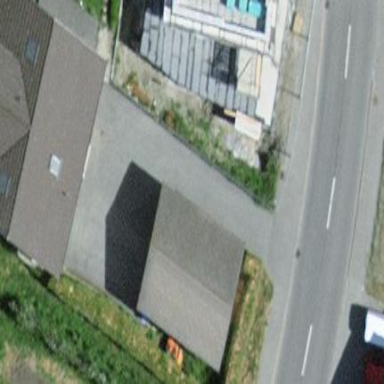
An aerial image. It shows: Simple house.